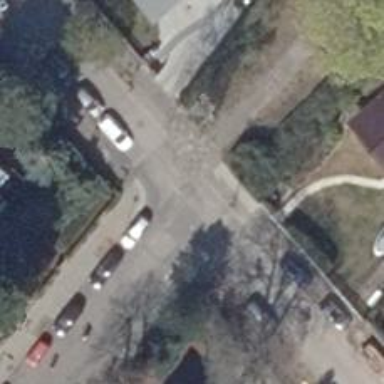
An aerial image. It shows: Residential road with concrete surface. There are sidewalks on both sides.